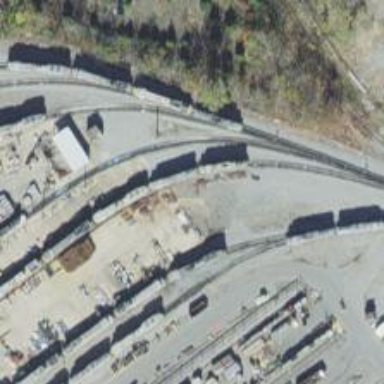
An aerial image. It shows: Railway yard used for servicing trains.